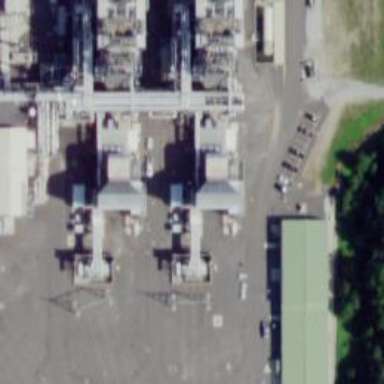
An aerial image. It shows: Gas turbine generator is in use.